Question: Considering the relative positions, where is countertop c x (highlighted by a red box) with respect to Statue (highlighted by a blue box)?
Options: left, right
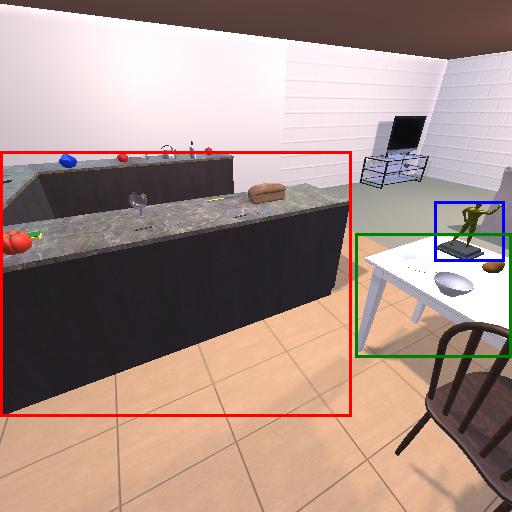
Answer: left